Question:
as you can see,it displays a dark area.
how it can display icons,not a dark area?
Thank you for your answer
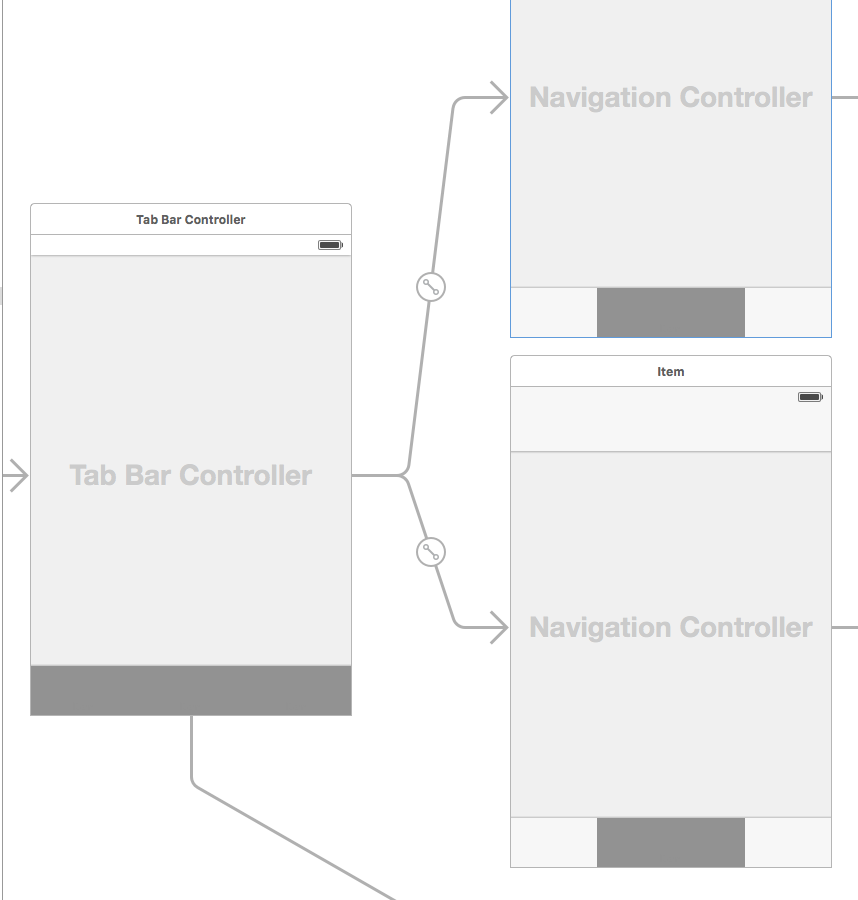
Answer: <URL>
<URL>
I had the problem till so you can change the colours like from above images. Just you can get the name of the tab bar items.
But when you are run it in device or simulator it should work.